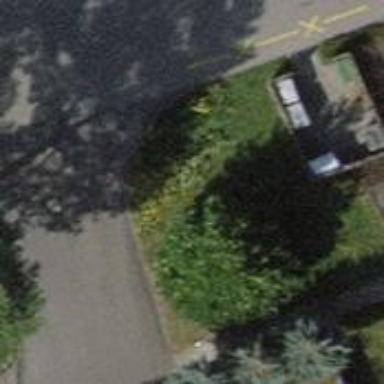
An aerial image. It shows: Parking entrance.